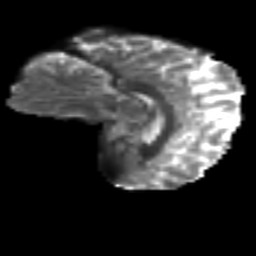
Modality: T2w
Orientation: sagittal
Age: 26
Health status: ill
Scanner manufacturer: philips
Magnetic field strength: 3 T
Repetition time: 9 s
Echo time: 0.127 s